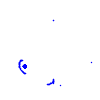
Particle: pion